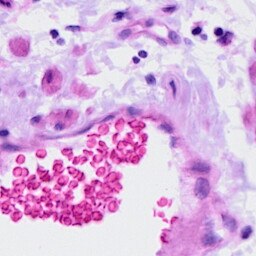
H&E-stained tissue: Ovarian